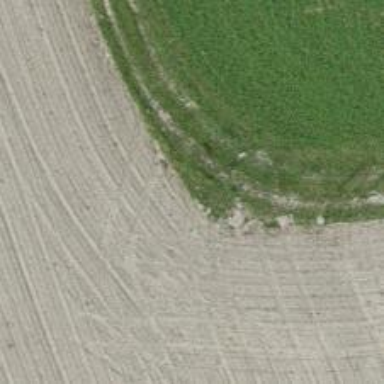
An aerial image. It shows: Grassy track.